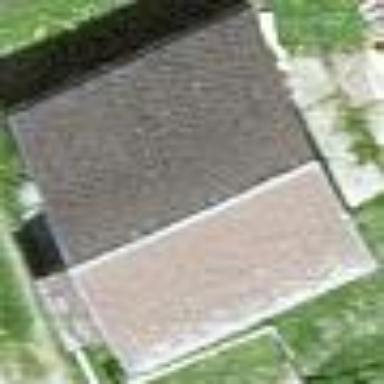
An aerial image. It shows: Farm auxiliary building.